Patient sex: F
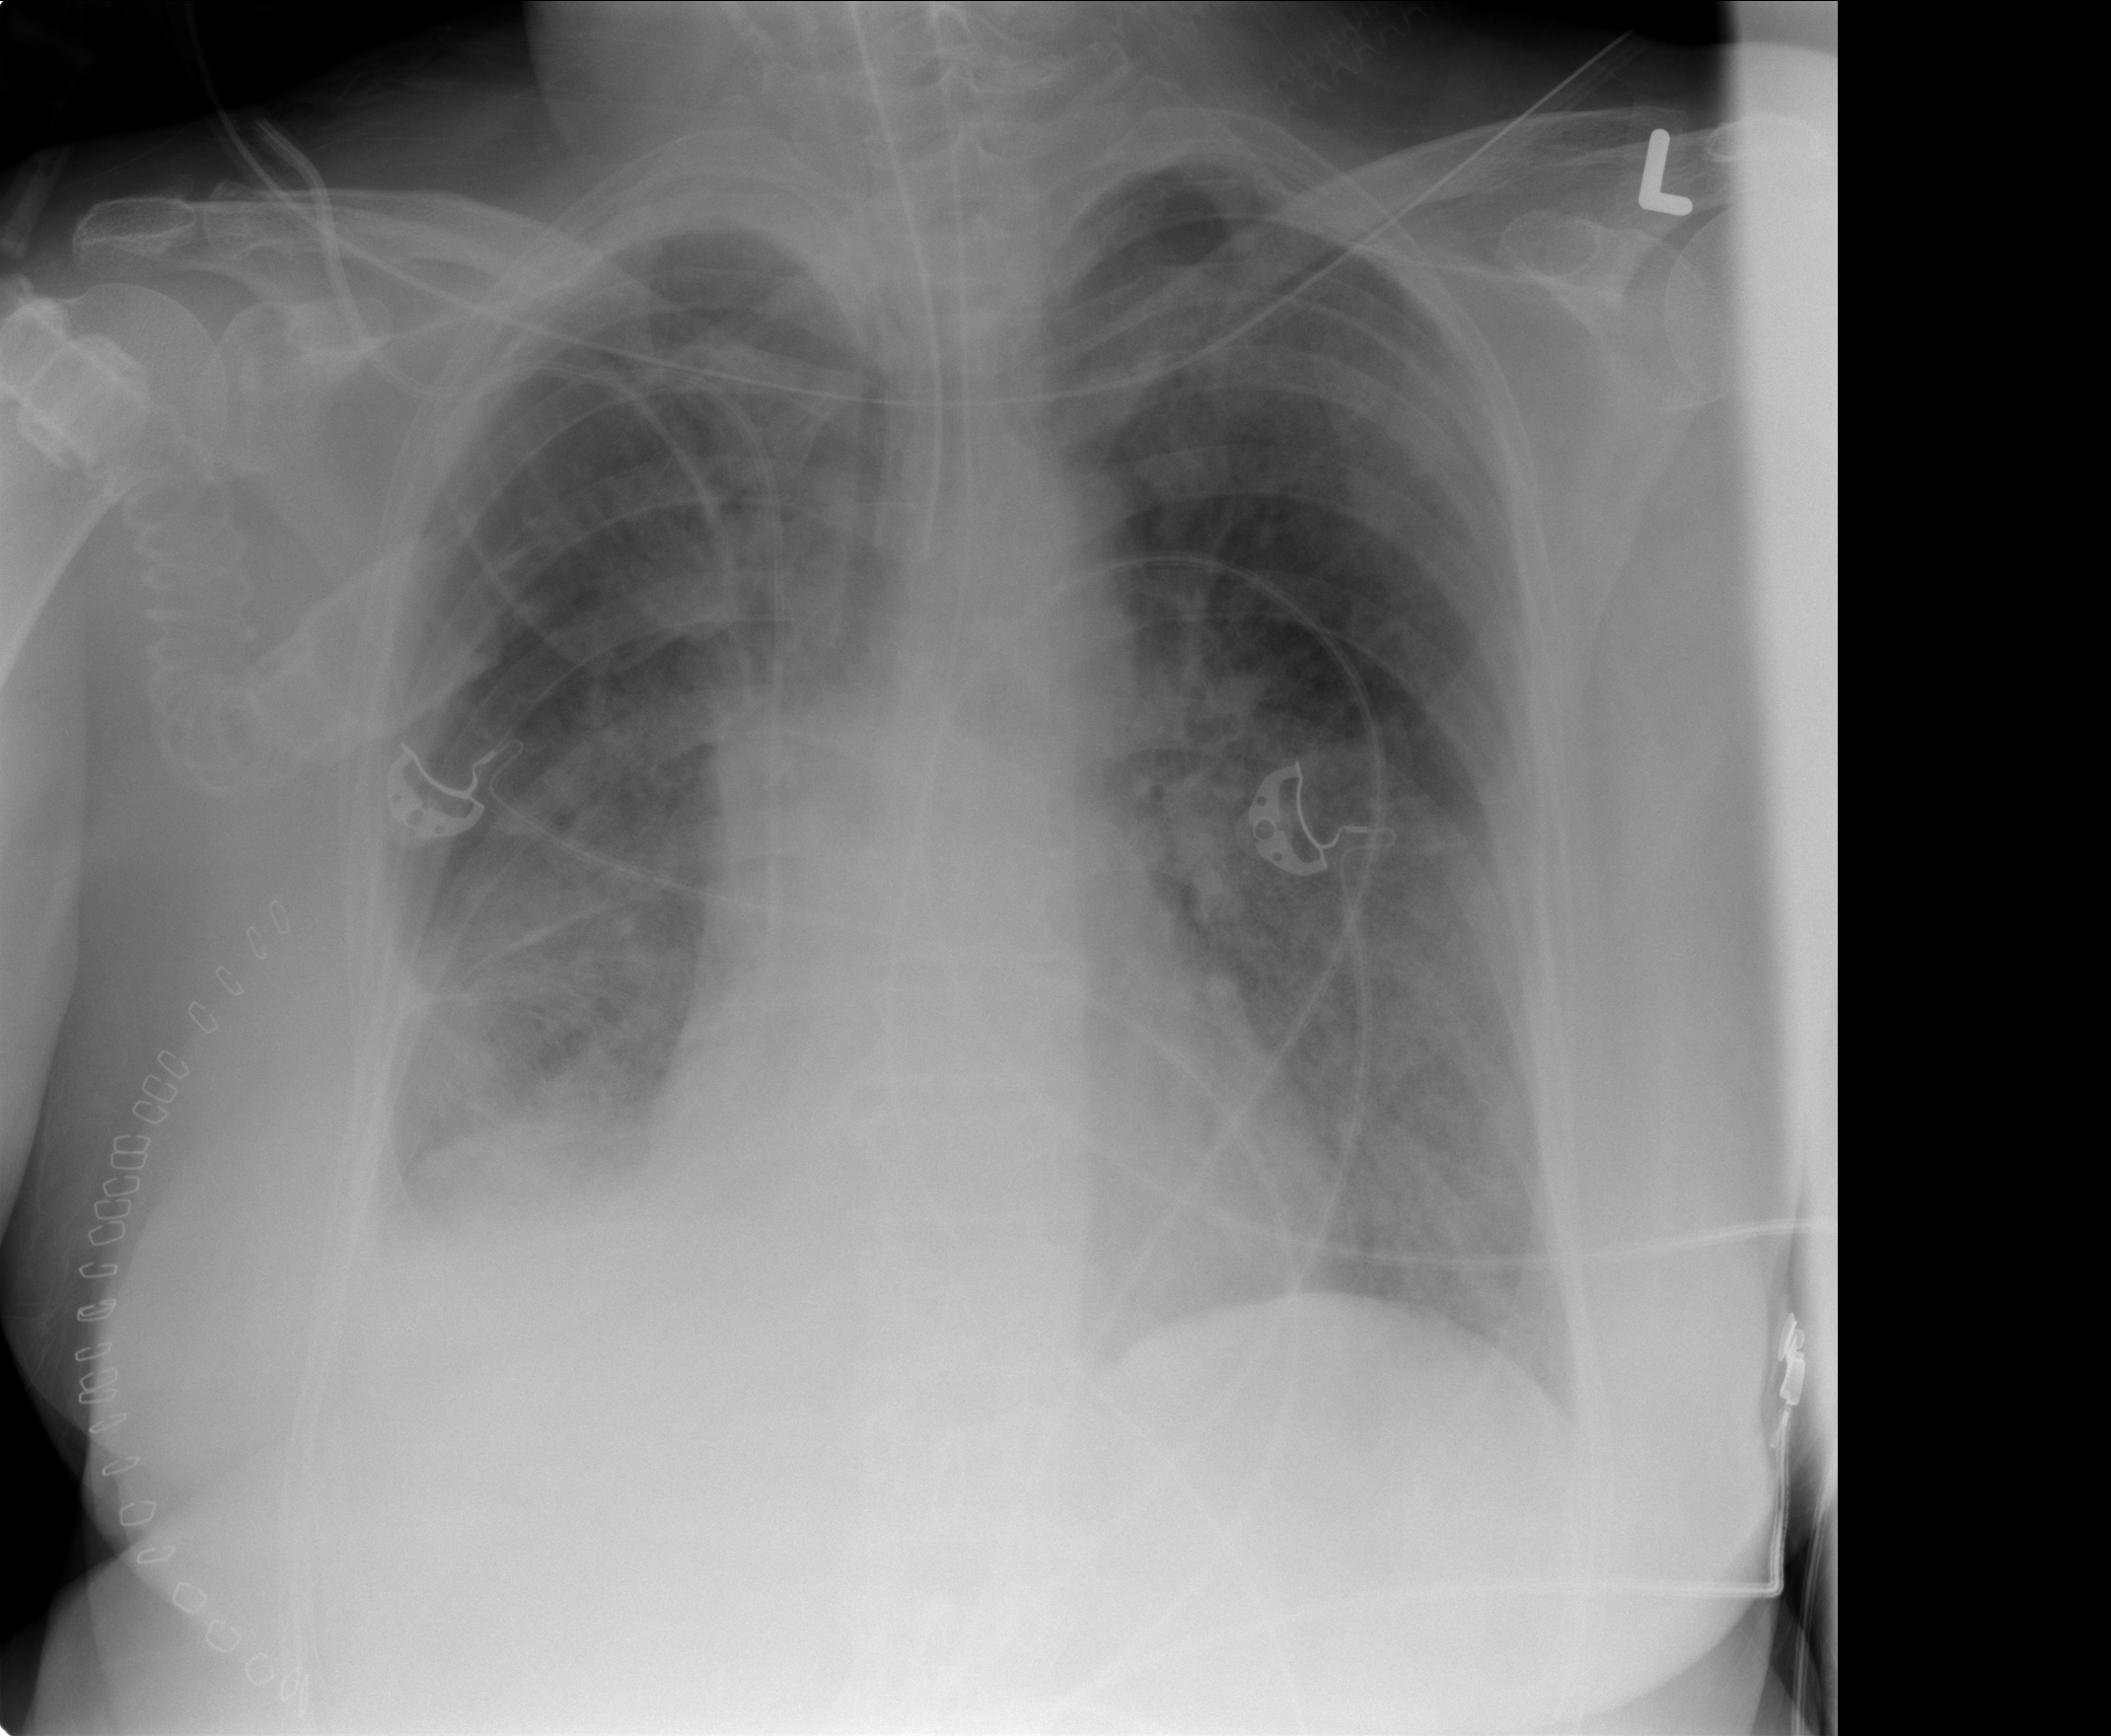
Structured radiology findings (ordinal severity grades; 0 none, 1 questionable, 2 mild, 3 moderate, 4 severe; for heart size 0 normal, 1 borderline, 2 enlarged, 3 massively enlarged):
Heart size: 0
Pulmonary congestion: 2
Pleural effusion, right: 2
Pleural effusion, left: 0
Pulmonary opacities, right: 3
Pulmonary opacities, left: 3
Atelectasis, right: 2
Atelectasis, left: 2